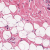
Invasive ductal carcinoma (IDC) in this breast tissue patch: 0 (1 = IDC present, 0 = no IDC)